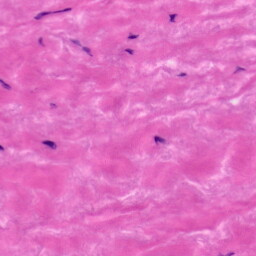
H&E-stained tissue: Tonsil